Question: I am new to emacs and trying to gradually learn it by starting from the existing browser/vscode-like text manipulation workflow.
Text selection with a mouse seemed frustrating for me at first. To fix it, I switched to the classical browser "bar" cursor style by placing '(setq-default cursor-type 'bar)' in the '~/.emacs'.
However, it didn't solve the issue with selection, it only changed the cursor visually. In the browser, if I click on a character in the editable text area, my cursor is placed
- -
In emacs, if I click on a character the cursor is .
How I can fix that?

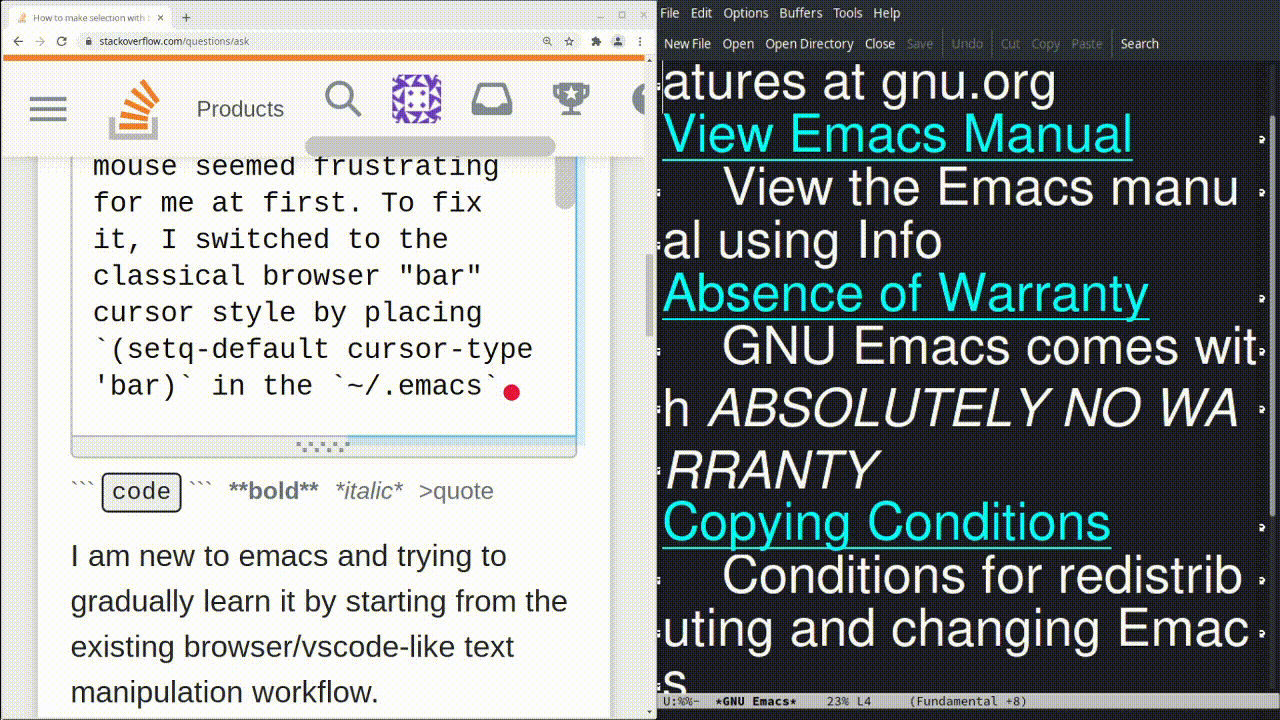
Answer: I substitute the implementation of 'posn-point' function (<URL> everything works exactly as expected. It works in emacs 27.2 but will probably break if the original implementation of 'posn-point' or calls into it change.
'''
(setq-default cursor-type 'bar) ;; thin cursor
(defun my-point-bol (point)
"check if point location at the beginning of line"
(save-excursion
(goto-char point)
(equal (point-at-bol) point)))
(defun my-point-eol (point)
"check if point location at the end of line"
(save-excursion
(goto-char point)
(equal (point-at-eol) point)))
(defun my-posn-point (orig-posn-point position)
"Redefenition of standard emacs function that fixes character clicks"
(let ((point (nth 5 position))
(dx (car-safe (posn-object-x-y position)))
(sx (car-safe (posn-object-width-height position)))
(non-text-pos (posn-object position)))
(if (and point dx sx (not non-text-pos)
(>= dx 0) ;; fix clicks at line nubmers
(not (my-point-eol point))) ;; fix clicks after end of line
(let ((offset (round (/ (float dx) sx))))
(+ point offset))
(funcall orig-posn-point position)))) ;; for some reason doesn't work (reliably) without funcall
(advice-add 'posn-point :around #'my-posn-point)
;; enable firing mouse-movement events on pixel change instead of glyph change
;; it fixes lagging selection during dragging
(setq mouse-fine-grained-tracking t)
'''
The idea of this code originates from the answers to the question <URL>. Here, I tried to address all bugs that I found there: incorrect handling of the beginning of the line, end of the line, weird cases when the call goes to the original function instead of overloaded one, and dragging mouse selection.